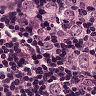
Metastatic tissue present: yes